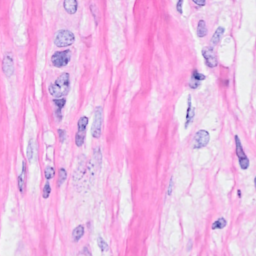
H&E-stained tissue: Breast